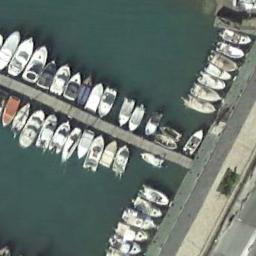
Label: harbor